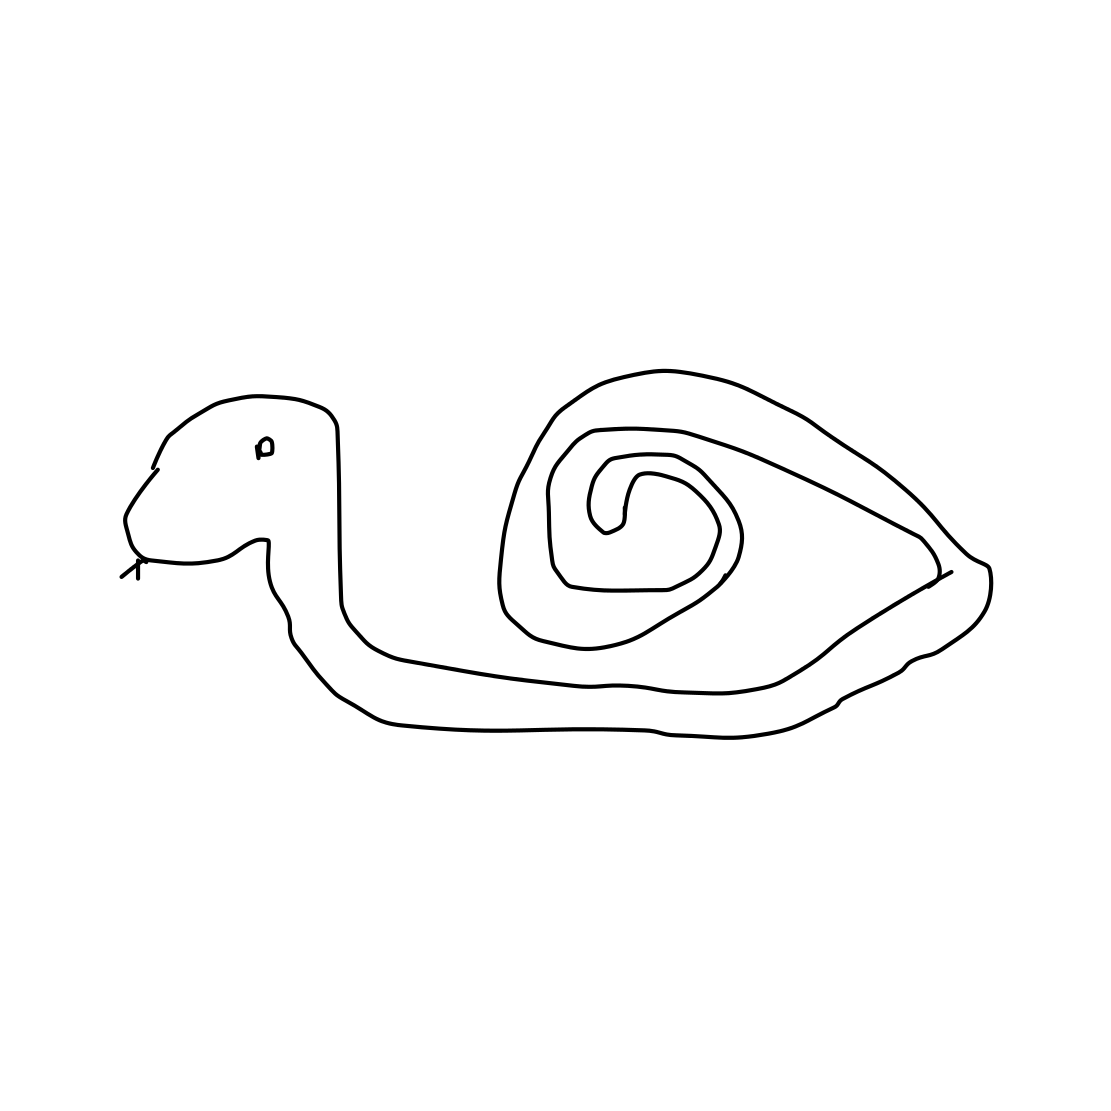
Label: snake